Question: I'm trying to learn Java specifically in making a RESTful Web Service.
I'm using Intellij IDEA 13 as IDE, GlassFish 4.0 as server and Jersey 2.7.
Here is the screenshot of the project's structure:

When I tried to deploy the project, it always fails with a sort of dependency injection exception.
GlassFish's log :
'''
[2014-03-27T11:46:36.443+0700] [glassfish 4.0] [SEVERE] [NCLS-CORE-00026] [javax.enterprise.system.core] [tid: _ThreadID=33 _ThreadName=admin-listener(2)] [timeMillis: 1395895596443] [levelValue: 1000] [[
Exception during lifecycle processing
org.glassfish.deployment.common.DeploymentException: CDI deployment failure:WELD-001408 Unsatisfied dependencies for type [IterableProvider<InjectionResolver<Object>>] with qualifiers [@Default] at injection point [[BackedAnnotatedParameter] Parameter 2 of [BackedAnnotatedConstructor] @Inject org.glassfish.jersey.internal.inject.JerseyClassAnalyzer(@Named ClassAnalyzer, IterableProvider<InjectionResolver<Object>>)]
at org.glassfish.weld.WeldDeployer.event(WeldDeployer.java:225)
at org.glassfish.kernel.event.EventsImpl.send(EventsImpl.java:131)
at org.glassfish.internal.data.ApplicationInfo.load(ApplicationInfo.java:328)
at com.sun.enterprise.v3.server.ApplicationLifecycle.deploy(ApplicationLifecycle.java:493)
at com.sun.enterprise.v3.server.ApplicationLifecycle.deploy(ApplicationLifecycle.java:219)
at org.glassfish.deployment.admin.DeployCommand.execute(DeployCommand.java:491)
at com.sun.enterprise.v3.admin.CommandRunnerImpl$2$1.run(CommandRunnerImpl.java:527)
at com.sun.enterprise.v3.admin.CommandRunnerImpl$2$1.run(CommandRunnerImpl.java:523)
at java.security.AccessController.doPrivileged(Native Method)
at javax.security.auth.Subject.doAs(Subject.java:356)
at com.sun.enterprise.v3.admin.CommandRunnerImpl$2.execute(CommandRunnerImpl.java:522)
at com.sun.enterprise.v3.admin.CommandRunnerImpl.doCommand(CommandRunnerImpl.java:546)
at com.sun.enterprise.v3.admin.CommandRunnerImpl.doCommand(CommandRunnerImpl.java:1423)
at com.sun.enterprise.v3.admin.CommandRunnerImpl.access$1500(CommandRunnerImpl.java:108)
at com.sun.enterprise.v3.admin.CommandRunnerImpl$ExecutionContext.execute(CommandRunnerImpl.java:1762)
at com.sun.enterprise.v3.admin.CommandRunnerImpl$ExecutionContext.execute(CommandRunnerImpl.java:1674)
at com.sun.enterprise.v3.admin.AdminAdapter.doCommand(AdminAdapter.java:534)
at com.sun.enterprise.v3.admin.AdminAdapter.onMissingResource(AdminAdapter.java:224)
at org.glassfish.grizzly.http.server.StaticHttpHandler.service(StaticHttpHandler.java:297)
at com.sun.enterprise.v3.services.impl.ContainerMapper.service(ContainerMapper.java:246)
at org.glassfish.grizzly.http.server.HttpHandler.runService(HttpHandler.java:191)
at org.glassfish.grizzly.http.server.HttpHandler.doHandle(HttpHandler.java:168)
at org.glassfish.grizzly.http.server.HttpServerFilter.handleRead(HttpServerFilter.java:189)
at org.glassfish.grizzly.filterchain.ExecutorResolver$9.execute(ExecutorResolver.java:119)
at org.glassfish.grizzly.filterchain.DefaultFilterChain.executeFilter(DefaultFilterChain.java:288)
at org.glassfish.grizzly.filterchain.DefaultFilterChain.executeChainPart(DefaultFilterChain.java:206)
at org.glassfish.grizzly.filterchain.DefaultFilterChain.execute(DefaultFilterChain.java:136)
at org.glassfish.grizzly.filterchain.DefaultFilterChain.process(DefaultFilterChain.java:114)
at org.glassfish.grizzly.ProcessorExecutor.execute(ProcessorExecutor.java:77)
at org.glassfish.grizzly.nio.transport.TCPNIOTransport.fireIOEvent(TCPNIOTransport.java:838)
at org.glassfish.grizzly.strategies.AbstractIOStrategy.fireIOEvent(AbstractIOStrategy.java:113)
at org.glassfish.grizzly.strategies.WorkerThreadIOStrategy.run0(WorkerThreadIOStrategy.java:115)
at org.glassfish.grizzly.strategies.WorkerThreadIOStrategy.access$100(WorkerThreadIOStrategy.java:55)
at org.glassfish.grizzly.strategies.WorkerThreadIOStrategy$WorkerThreadRunnable.run(WorkerThreadIOStrategy.java:135)
at org.glassfish.grizzly.threadpool.AbstractThreadPool$Worker.doWork(AbstractThreadPool.java:564)
at org.glassfish.grizzly.threadpool.AbstractThreadPool$Worker.run(AbstractThreadPool.java:544)
at java.lang.Thread.run(Thread.java:744)
Caused by: org.jboss.weld.exceptions.DeploymentException: WELD-001408 Unsatisfied dependencies for type [IterableProvider<InjectionResolver<Object>>] with qualifiers [@Default] at injection point [[BackedAnnotatedParameter] Parameter 2 of [BackedAnnotatedConstructor] @Inject org.glassfish.jersey.internal.inject.JerseyClassAnalyzer(@Named ClassAnalyzer, IterableProvider<InjectionResolver<Object>>)]
at org.jboss.weld.bootstrap.Validator.validateInjectionPointForDeploymentProblems(Validator.java:403)
at org.jboss.weld.bootstrap.Validator.validateInjectionPoint(Validator.java:325)
at org.jboss.weld.bootstrap.Validator.validateGeneralBean(Validator.java:177)
at org.jboss.weld.bootstrap.Validator.validateRIBean(Validator.java:208)
at org.jboss.weld.bootstrap.Validator.validateBean(Validator.java:519)
at org.jboss.weld.bootstrap.Validator.validateBeans(Validator.java:505)
at org.jboss.weld.bootstrap.Validator.validateDeployment(Validator.java:480)
at org.jboss.weld.bootstrap.WeldBootstrap.validateBeans(WeldBootstrap.java:536)
at org.glassfish.weld.WeldDeployer.event(WeldDeployer.java:216)
... 36 more
]]
[2014-03-27T11:46:36.444+0700] [glassfish 4.0] [SEVERE] [] [javax.enterprise.system.core] [tid: _ThreadID=33 _ThreadName=admin-listener(2)] [timeMillis: 1395895596444] [levelValue: 1000] [[
Exception while loading the app]]
[2014-03-27T11:46:36.444+0700] [glassfish 4.0] [SEVERE] [AS-WEB-GLUE-00192] [javax.enterprise.web] [tid: _ThreadID=33 _ThreadName=admin-listener(2)] [timeMillis: 1395895596444] [levelValue: 1000] [[
Undeployment failed for context /VisiJobs_war_exploded]]
[2014-03-27T11:46:36.450+0700] [glassfish 4.0] [SEVERE] [] [javax.enterprise.system.core] [tid: _ThreadID=33 _ThreadName=admin-listener(2)] [timeMillis: 1395895596450] [levelValue: 1000] [[
Exception while loading the app : CDI deployment failure:WELD-001408 Unsatisfied dependencies for type [IterableProvider<InjectionResolver<Object>>] with qualifiers [@Default] at injection point [[BackedAnnotatedParameter] Parameter 2 of [BackedAnnotatedConstructor] @Inject org.glassfish.jersey.internal.inject.JerseyClassAnalyzer(@Named ClassAnalyzer, IterableProvider<InjectionResolver<Object>>)]
org.jboss.weld.exceptions.DeploymentException: WELD-001408 Unsatisfied dependencies for type [IterableProvider<InjectionResolver<Object>>] with qualifiers [@Default] at injection point [[BackedAnnotatedParameter] Parameter 2 of [BackedAnnotatedConstructor] @Inject org.glassfish.jersey.internal.inject.JerseyClassAnalyzer(@Named ClassAnalyzer, IterableProvider<InjectionResolver<Object>>)]
at org.jboss.weld.bootstrap.Validator.validateInjectionPointForDeploymentProblems(Validator.java:403)
at org.jboss.weld.bootstrap.Validator.validateInjectionPoint(Validator.java:325)
at org.jboss.weld.bootstrap.Validator.validateGeneralBean(Validator.java:177)
at org.jboss.weld.bootstrap.Validator.validateRIBean(Validator.java:208)
at org.jboss.weld.bootstrap.Validator.validateBean(Validator.java:519)
at org.jboss.weld.bootstrap.Validator.validateBeans(Validator.java:505)
at org.jboss.weld.bootstrap.Validator.validateDeployment(Validator.java:480)
at org.jboss.weld.bootstrap.WeldBootstrap.validateBeans(WeldBootstrap.java:536)
at org.glassfish.weld.WeldDeployer.event(WeldDeployer.java:216)
at org.glassfish.kernel.event.EventsImpl.send(EventsImpl.java:131)
at org.glassfish.internal.data.ApplicationInfo.load(ApplicationInfo.java:328)
at com.sun.enterprise.v3.server.ApplicationLifecycle.deploy(ApplicationLifecycle.java:493)
at com.sun.enterprise.v3.server.ApplicationLifecycle.deploy(ApplicationLifecycle.java:219)
at org.glassfish.deployment.admin.DeployCommand.execute(DeployCommand.java:491)
at com.sun.enterprise.v3.admin.CommandRunnerImpl$2$1.run(CommandRunnerImpl.java:527)
at com.sun.enterprise.v3.admin.CommandRunnerImpl$2$1.run(CommandRunnerImpl.java:523)
at java.security.AccessController.doPrivileged(Native Method)
at javax.security.auth.Subject.doAs(Subject.java:356)
at com.sun.enterprise.v3.admin.CommandRunnerImpl$2.execute(CommandRunnerImpl.java:522)
at com.sun.enterprise.v3.admin.CommandRunnerImpl.doCommand(CommandRunnerImpl.java:546)
at com.sun.enterprise.v3.admin.CommandRunnerImpl.doCommand(CommandRunnerImpl.java:1423)
at com.sun.enterprise.v3.admin.CommandRunnerImpl.access$1500(CommandRunnerImpl.java:108)
at com.sun.enterprise.v3.admin.CommandRunnerImpl$ExecutionContext.execute(CommandRunnerImpl.java:1762)
at com.sun.enterprise.v3.admin.CommandRunnerImpl$ExecutionContext.execute(CommandRunnerImpl.java:1674)
at com.sun.enterprise.v3.admin.AdminAdapter.doCommand(AdminAdapter.java:534)
at com.sun.enterprise.v3.admin.AdminAdapter.onMissingResource(AdminAdapter.java:224)
at org.glassfish.grizzly.http.server.StaticHttpHandler.service(StaticHttpHandler.java:297)
at com.sun.enterprise.v3.services.impl.ContainerMapper.service(ContainerMapper.java:246)
at org.glassfish.grizzly.http.server.HttpHandler.runService(HttpHandler.java:191)
at org.glassfish.grizzly.http.server.HttpHandler.doHandle(HttpHandler.java:168)
at org.glassfish.grizzly.http.server.HttpServerFilter.handleRead(HttpServerFilter.java:189)
at org.glassfish.grizzly.filterchain.ExecutorResolver$9.execute(ExecutorResolver.java:119)
at org.glassfish.grizzly.filterchain.DefaultFilterChain.executeFilter(DefaultFilterChain.java:288)
at org.glassfish.grizzly.filterchain.DefaultFilterChain.executeChainPart(DefaultFilterChain.java:206)
at org.glassfish.grizzly.filterchain.DefaultFilterChain.execute(DefaultFilterChain.java:136)
at org.glassfish.grizzly.filterchain.DefaultFilterChain.process(DefaultFilterChain.java:114)
at org.glassfish.grizzly.ProcessorExecutor.execute(ProcessorExecutor.java:77)
at org.glassfish.grizzly.nio.transport.TCPNIOTransport.fireIOEvent(TCPNIOTransport.java:838)
at org.glassfish.grizzly.strategies.AbstractIOStrategy.fireIOEvent(AbstractIOStrategy.java:113)
at org.glassfish.grizzly.strategies.WorkerThreadIOStrategy.run0(WorkerThreadIOStrategy.java:115)
at org.glassfish.grizzly.strategies.WorkerThreadIOStrategy.access$100(WorkerThreadIOStrategy.java:55)
at org.glassfish.grizzly.strategies.WorkerThreadIOStrategy$WorkerThreadRunnable.run(WorkerThreadIOStrategy.java:135)
at org.glassfish.grizzly.threadpool.AbstractThreadPool$Worker.doWork(AbstractThreadPool.java:564)
at org.glassfish.grizzly.threadpool.AbstractThreadPool$Worker.run(AbstractThreadPool.java:544)
at java.lang.Thread.run(Thread.java:744)
]]
'''
Need advice on this.
Thanks !
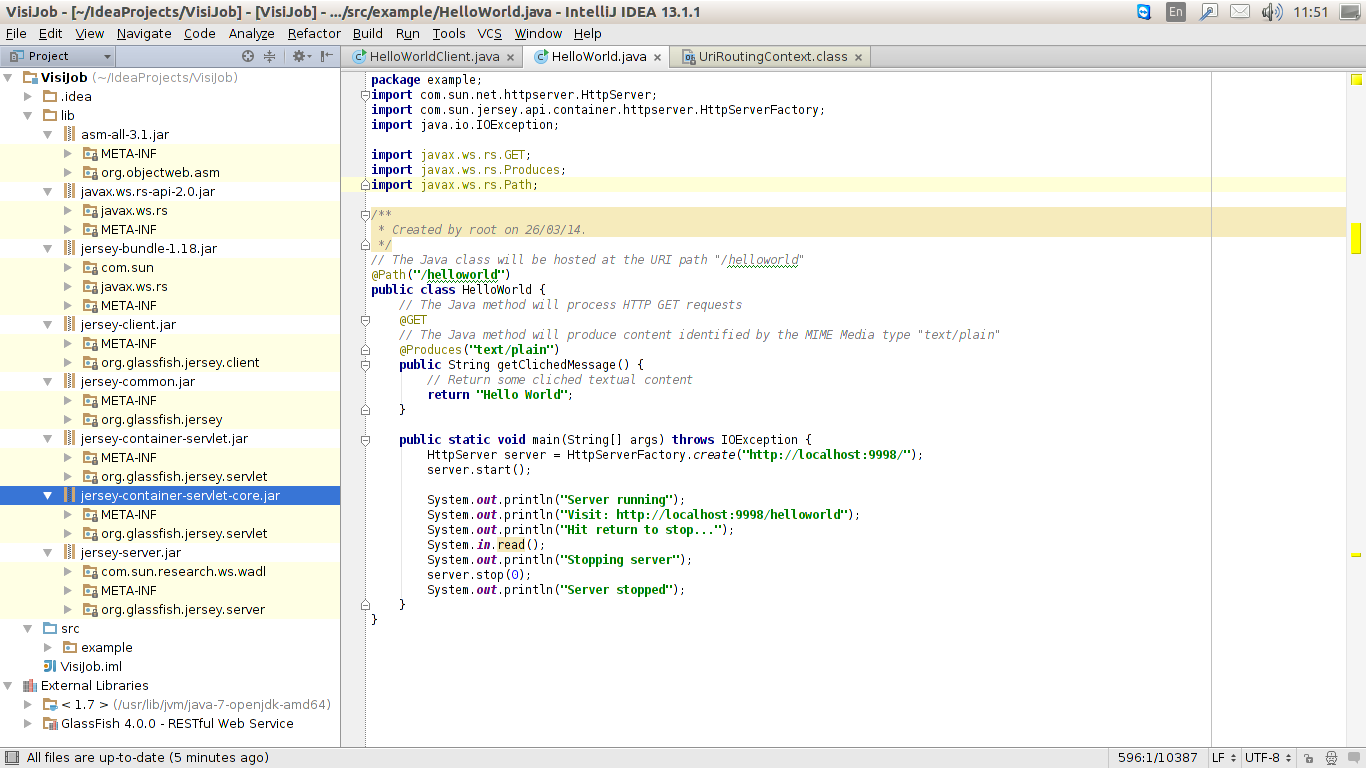
Answer: Missing org.glassfish.hk2.api library.